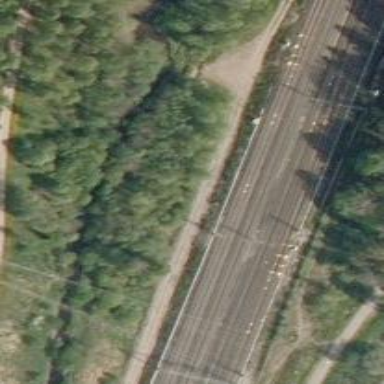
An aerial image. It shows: Continuous rail railway with electrified contact line.